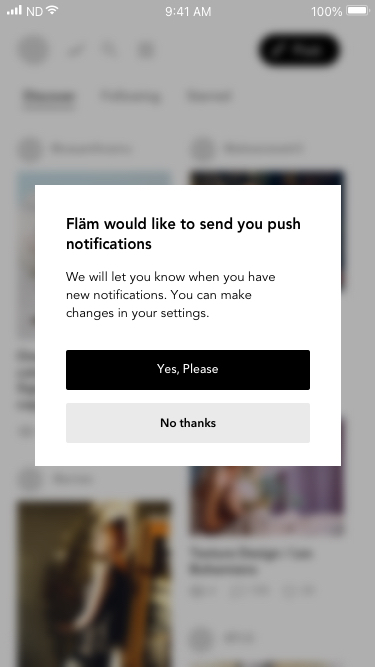
Text in this UI design:
Post
@vasanthramu
One color riso print, two color screenprint.
Signed and numbered copy

6
100
20
@alesenesetril
Texture Design / Les Bohemiens
6
100
20
@ariste
@lubos
Texture Design / Les Bohemiens
6
100
20
@TvS
Starred
Following
Discover
No thanks
Yes, Please
Fläm would like to send you push
notifications
We will let you know when you have new notifications. You can make changes in your settings.